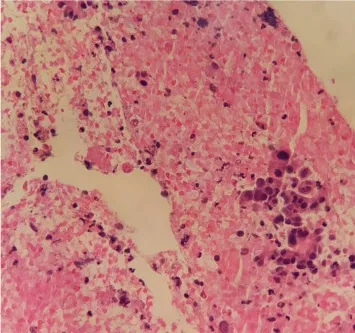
(A, B) pancreatic ductal adenocarcinoma. 200X.
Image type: pathology (h&e)